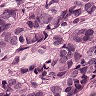
Metastatic tissue present: yes